Interaction volume radius: 5 \u00c5
Interaction volume height: 35 \u00c5
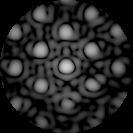
Disorder parameter: 0.2342